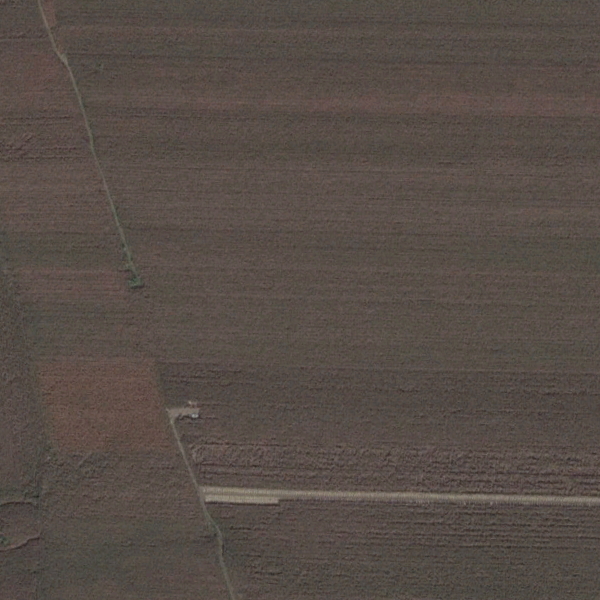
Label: Farmland